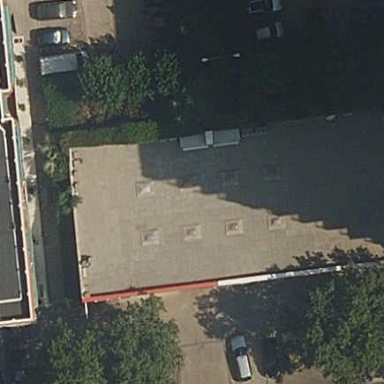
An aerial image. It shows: Commercial building with car shop.